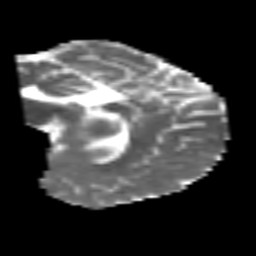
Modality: MD
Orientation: sagittal
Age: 25
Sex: male
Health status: healthy